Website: home-depot
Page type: address-validator
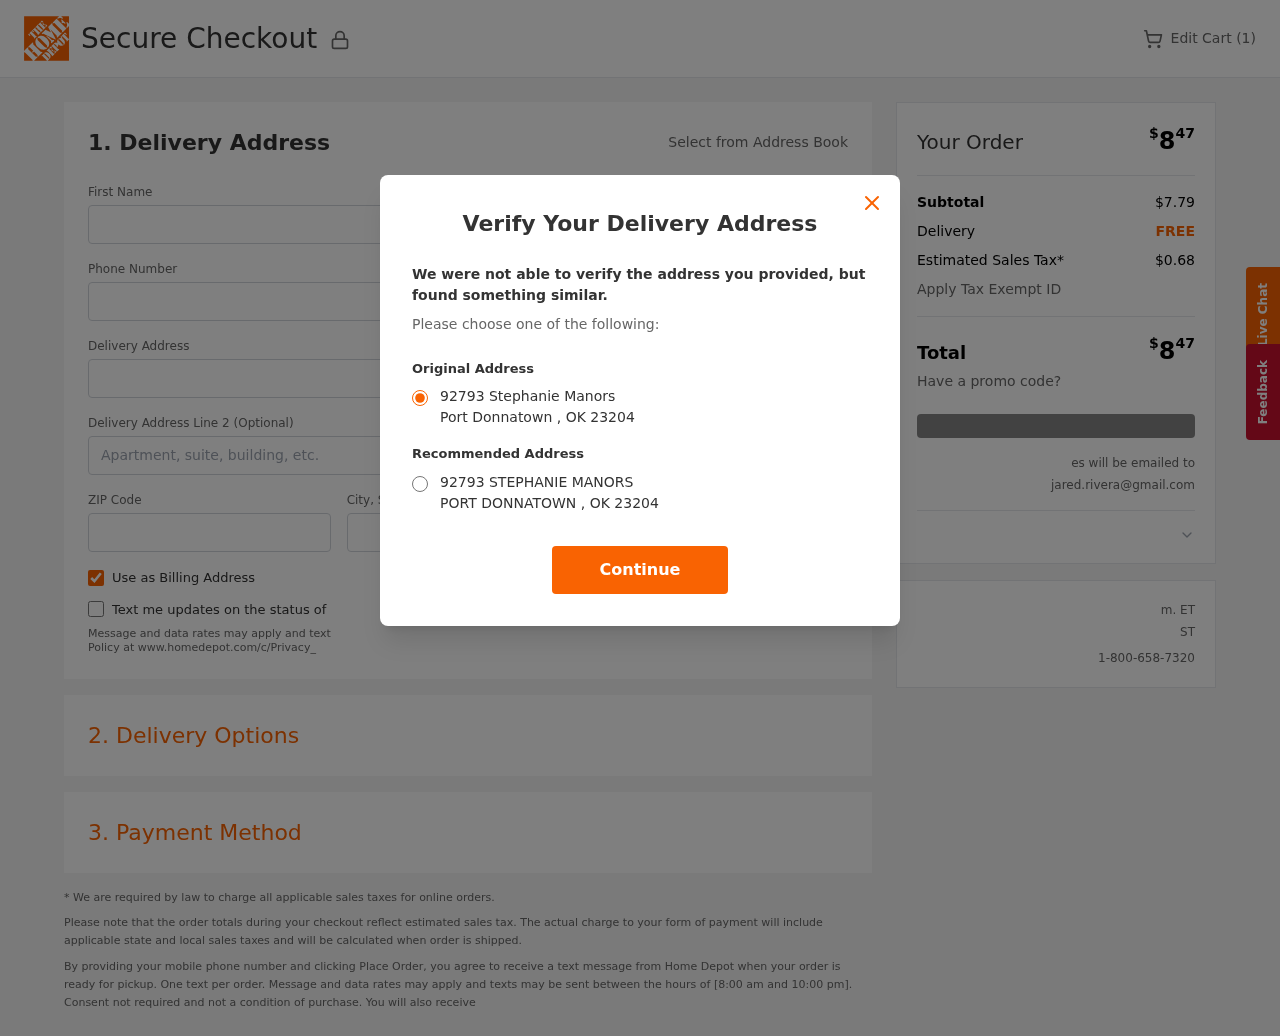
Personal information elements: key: PII_CITY
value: Port Donnatown
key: PII_EMAIL
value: jared.rivera@gmail.com
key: PII_POSTCODE
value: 23204
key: PII_STATE_ABBR
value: OK
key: PII_STREET
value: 92793 Stephanie Manors
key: PII_FIRSTNAME
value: Jared
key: PII_LASTNAME
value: Rivera
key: PII_PHONE
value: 2393866255
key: PII_CITY_STATE
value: Port Donnatown, OK
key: PII_STREET_ALT
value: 92793 STEPHANIE MANORS
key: PII_CITY_ALT
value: PORT DONNATOWN
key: PII_POSTCODE_FULL
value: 23204
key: PII_POSTCODE_NUMERIC
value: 23204
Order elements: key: ORDER_NUM_ITEMS
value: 1
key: ORDER_TOTAL
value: $847
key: ORDER_SUBTOTAL
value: $7.79
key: ORDER_SHIPPING_COST
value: FREE
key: ORDER_TAX
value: $0.68